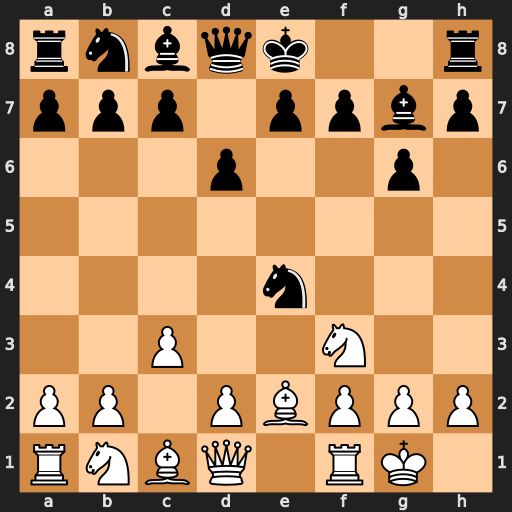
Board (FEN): rnbqk2r/ppp1ppbp/3p2p1/8/4n3/2P2N2/PP1PBPPP/RNBQ1RK1
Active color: w
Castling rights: kq
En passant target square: -
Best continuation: Qa4+ c6 Qxe4